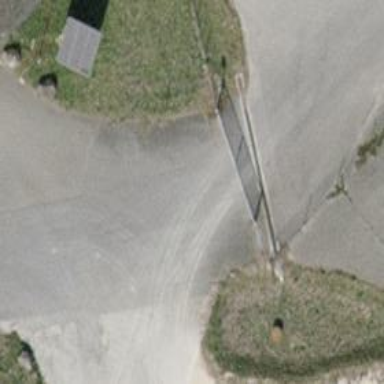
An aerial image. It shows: Gate.